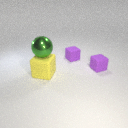
large green metal sphere above large yellow rubber cube